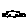
Label: car